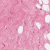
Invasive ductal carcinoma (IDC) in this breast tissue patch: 0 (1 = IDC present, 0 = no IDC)